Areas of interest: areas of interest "Company"
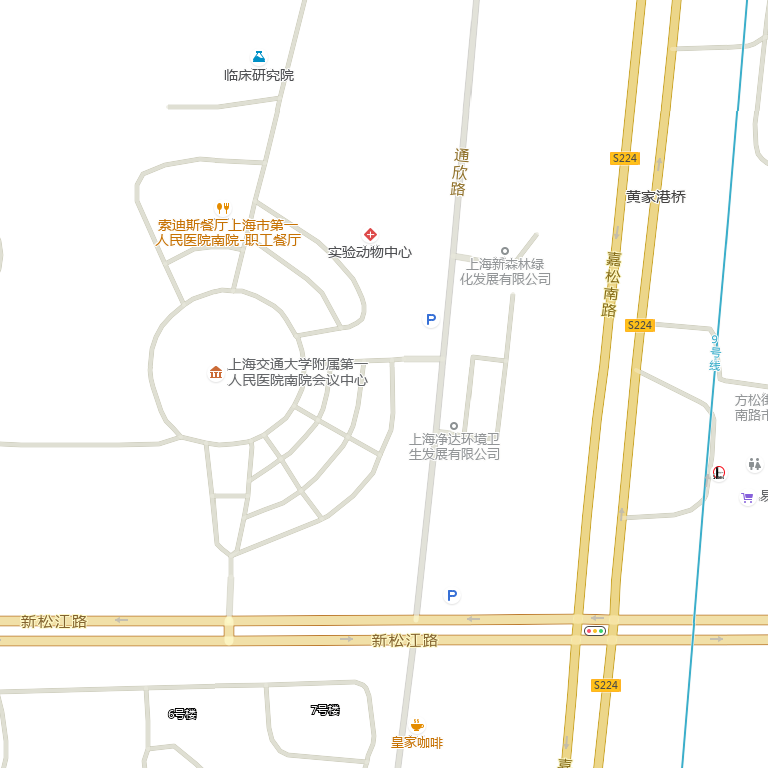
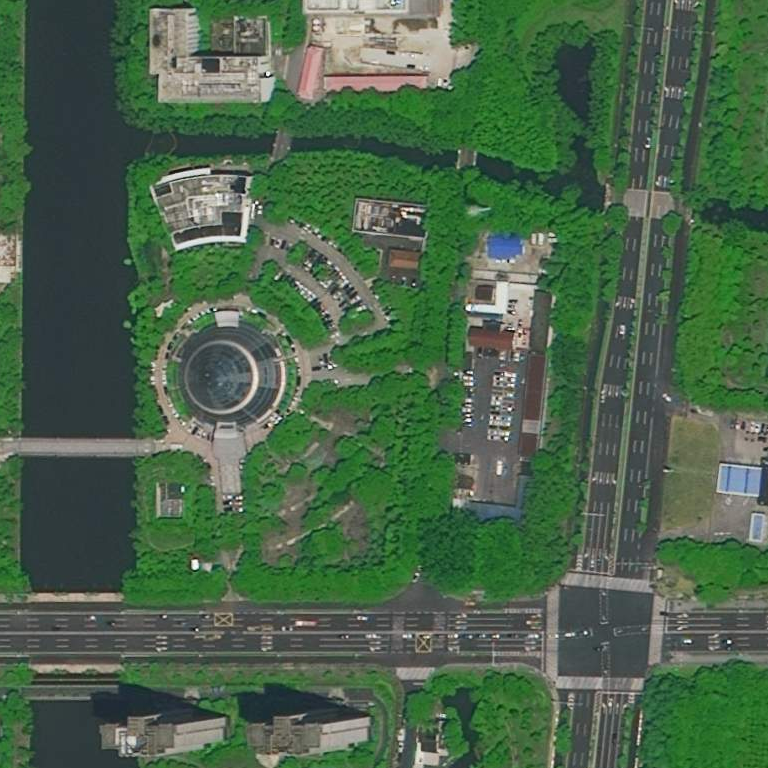